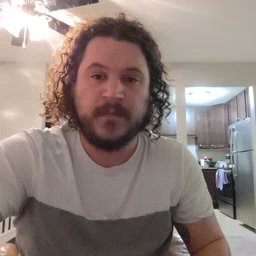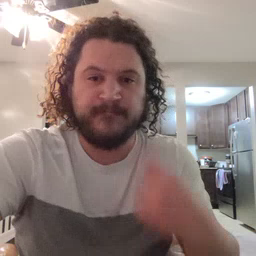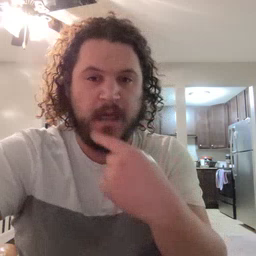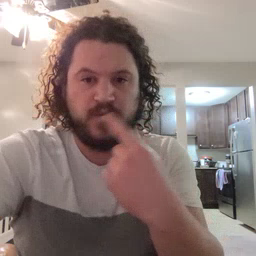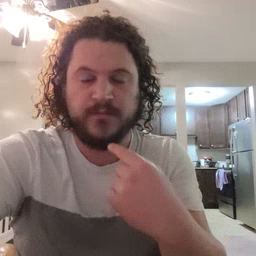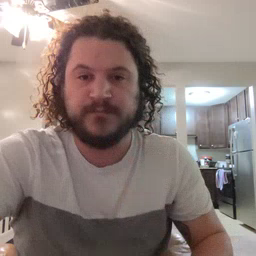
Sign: mouth